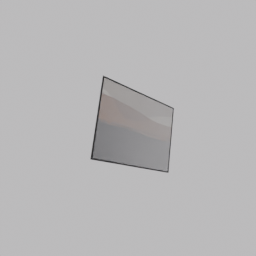
Label: decoration